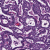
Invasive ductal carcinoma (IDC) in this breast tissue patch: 1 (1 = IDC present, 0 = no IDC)